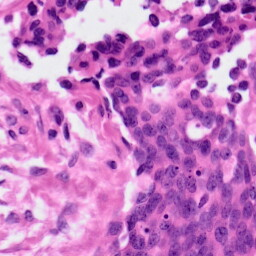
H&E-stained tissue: Ovarian